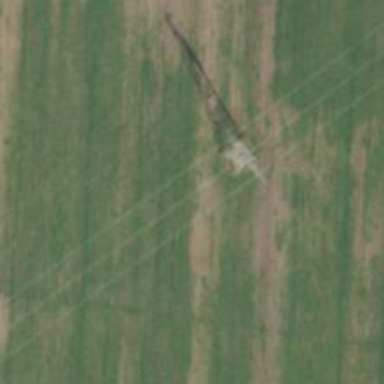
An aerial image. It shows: Lattice structure tower used for power distribution.